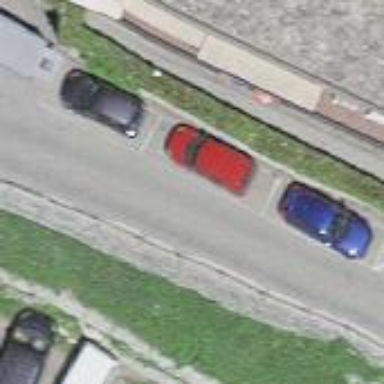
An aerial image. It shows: Parking lane.